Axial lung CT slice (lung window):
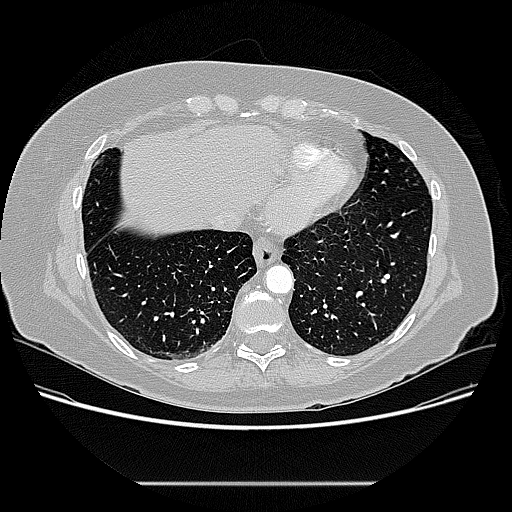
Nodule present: no